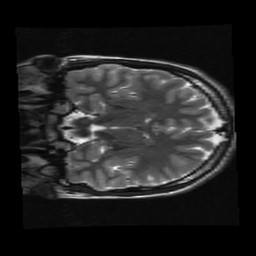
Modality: T2w
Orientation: coronal
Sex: female
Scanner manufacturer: ge
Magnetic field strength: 3 T
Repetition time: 5 s
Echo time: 0.1012 s